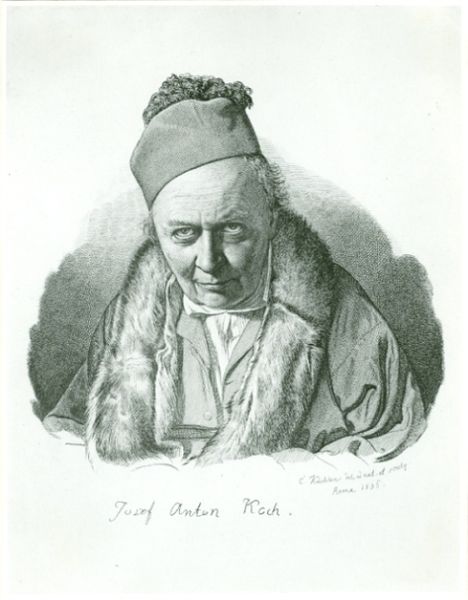
Titel: Josef Anton Koch
Künstler: Carl Gotthelf Küchler
Standort: Karlsruhe
Institution: Staatliche Kunsthalle Karlsruhe
Schlagwörter: gemälde, kopf, mann, schatten, weiß, frau, grau, haar, hintergrund, hut, licht, mund, nase, profil, schwarz, skizze, stirn, zeichnung, blick, schal, haube, hochformat, alt, hemd, jacke, kappe, mütze, augen, falten, gesicht, kragen, pelz, ärmel, bildnis, herr, portrait, porträt, signatur, haare, mantel, reich, brustbild, frontal, potrait, fell, kopfbedeckung, lächeln, schrift, papier, düster, alter mann, signiert, ausdruck, romantik, papst, karikatur, realistisch, ernst, büste, glatze, halstuch, starr, maler, quaste, edel, oberkörper, selbstporträt, geschlossen, foto, lachen, hell dunkel, druck, schraffur, schwarz weiß, radierung, stich, künstler, text, beschriftung, selbstbildnis, stirnfalten, bleistift, gravur, rom, pelzkragen, selbstportrait, stirnglatze, einfarbig, schief, türkei, koch, josef, joseph, schlafrock, anton, pelzbesatz, fez, forschend, rever, demütig, blck, ann, bllick, selbstbild, ali baba, böser blick, italiensehnsucht, belustigt, sw, 18. jh, 1885, josef anton koch, taxieren, jofef, dscs, schwarzwei´, pekzkragen